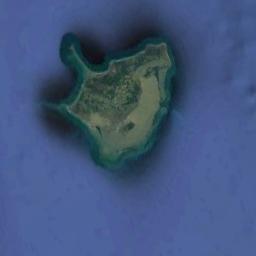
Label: island